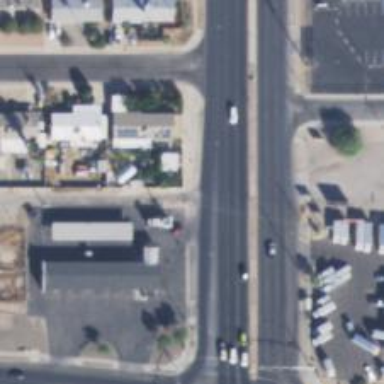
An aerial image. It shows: Alley classified as service road.